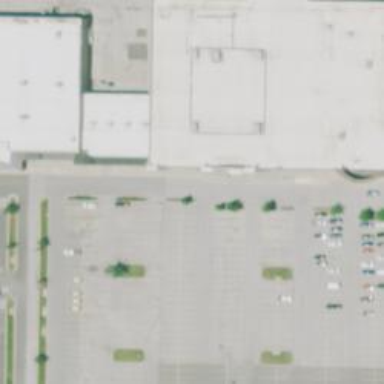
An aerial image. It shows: Parking space.